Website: bh-photo
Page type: customer-info-address
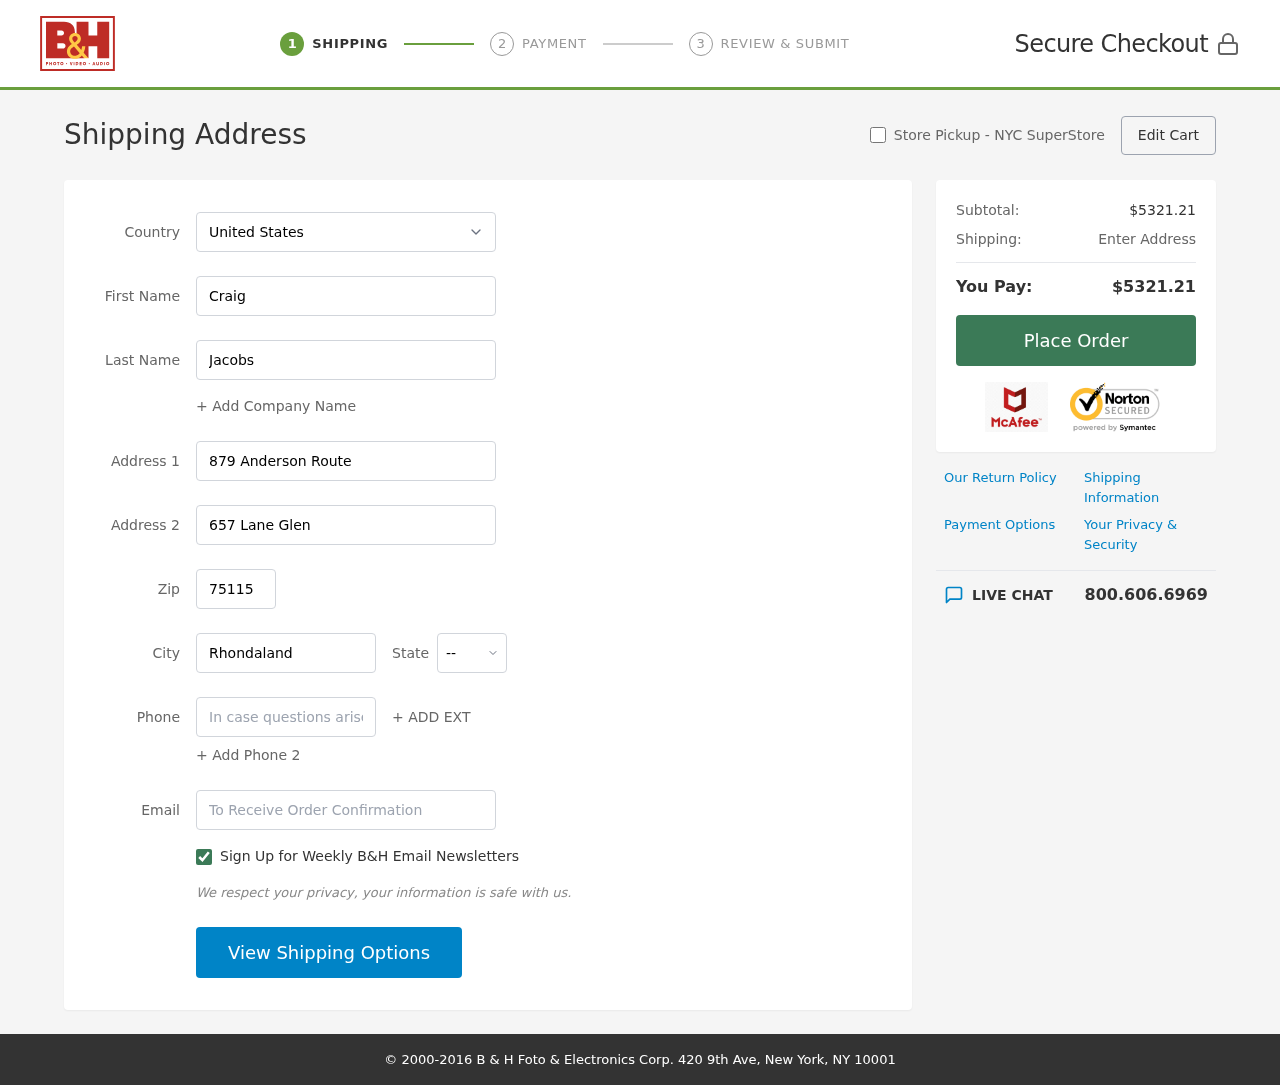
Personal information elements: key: PII_CITY
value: Rhondaland
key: PII_COUNTRY
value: United States
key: PII_EMAIL
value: craig.jacobs@hotmail.com
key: PII_FIRSTNAME
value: Craig
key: PII_LASTNAME
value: Jacobs
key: PII_PHONE
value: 4798442270
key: PII_POSTCODE
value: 75115
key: PII_STATE_ABBR
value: MS
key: PII_STREET
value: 879 Anderson Route
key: PII_STREET2
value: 657 Lane Glen
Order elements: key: ORDER_SUBTOTAL
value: $5321.21
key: ORDER_TOTAL
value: $5321.21